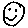
Label: smiley face